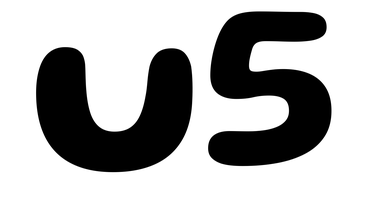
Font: Gluten_SemiBold